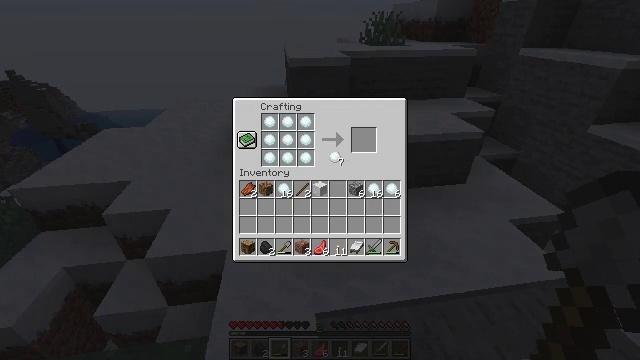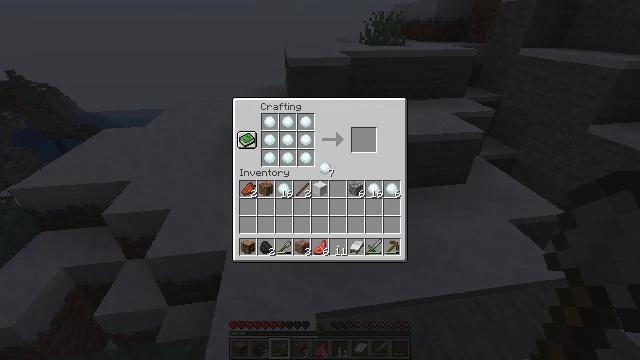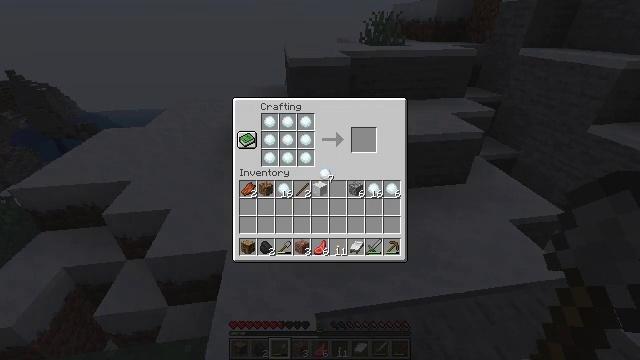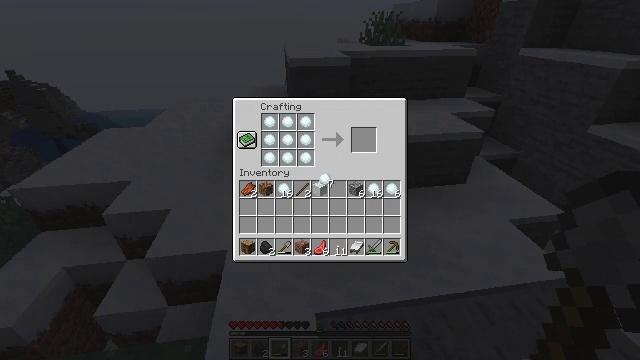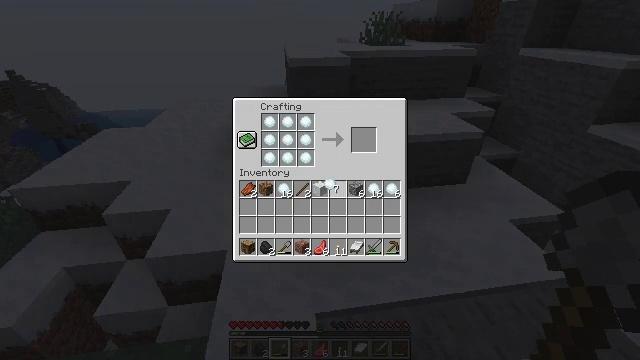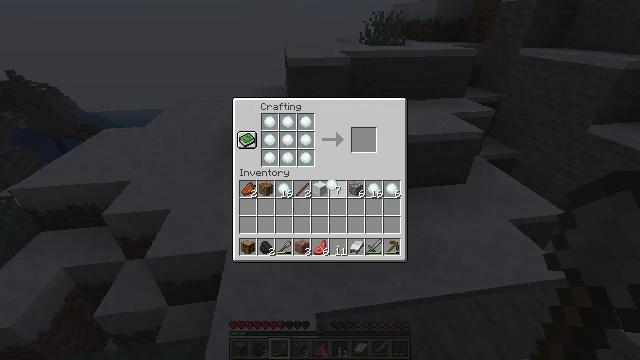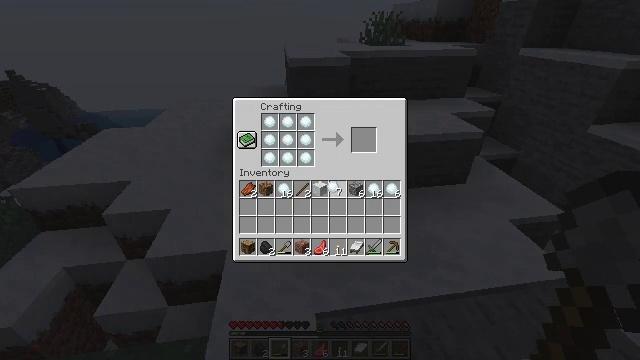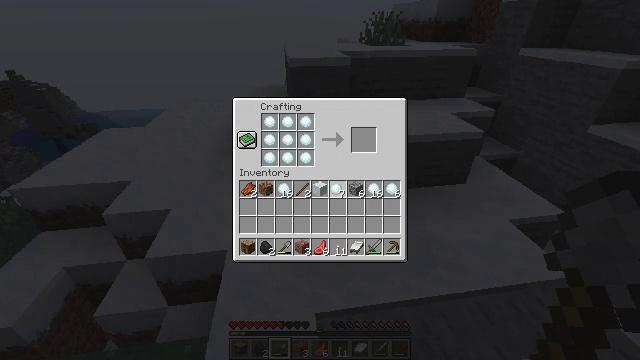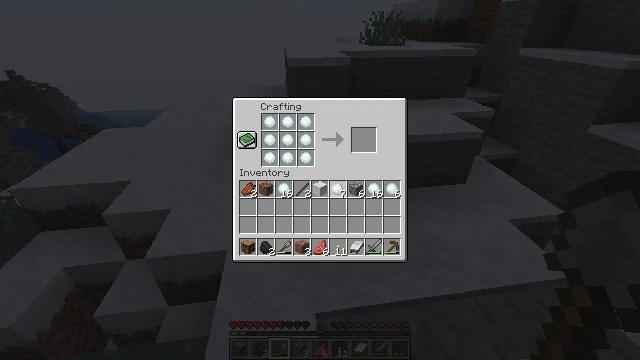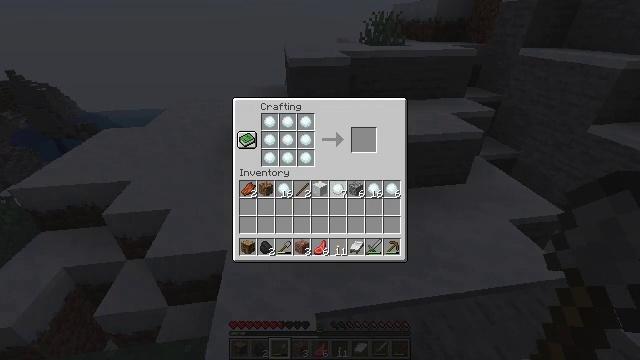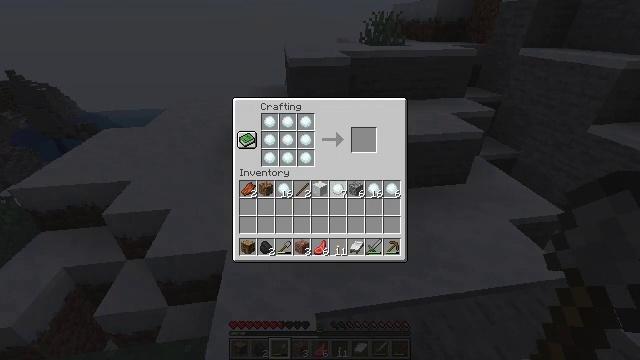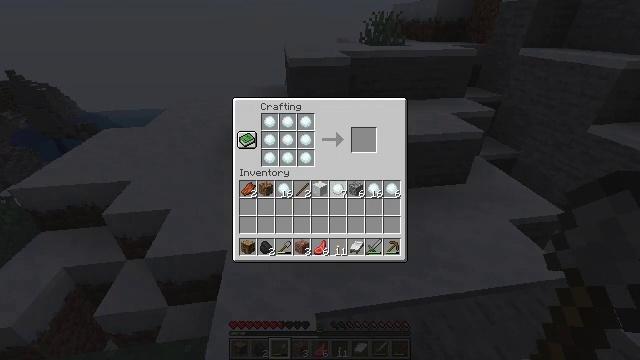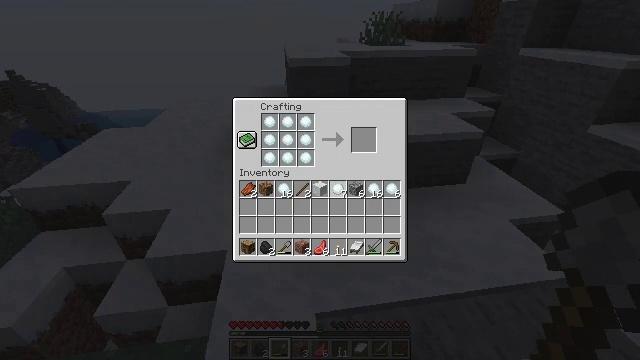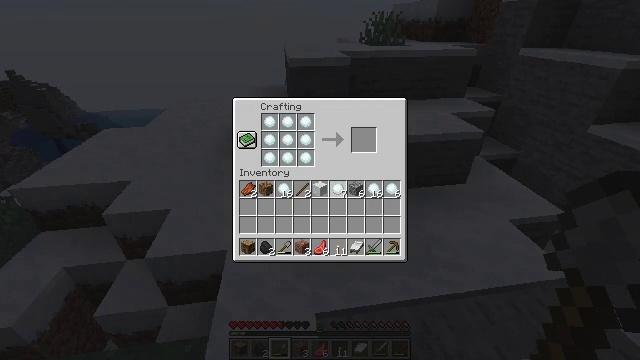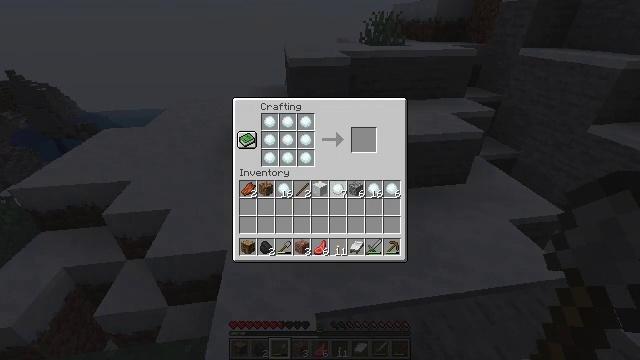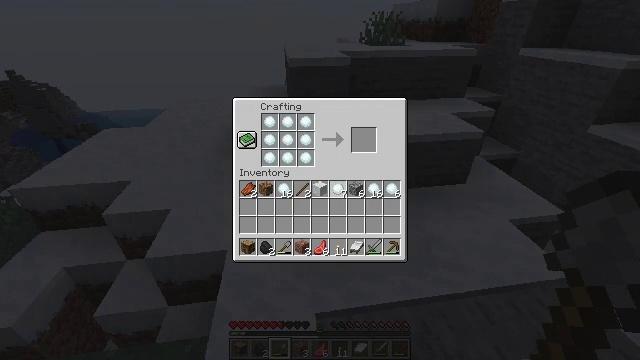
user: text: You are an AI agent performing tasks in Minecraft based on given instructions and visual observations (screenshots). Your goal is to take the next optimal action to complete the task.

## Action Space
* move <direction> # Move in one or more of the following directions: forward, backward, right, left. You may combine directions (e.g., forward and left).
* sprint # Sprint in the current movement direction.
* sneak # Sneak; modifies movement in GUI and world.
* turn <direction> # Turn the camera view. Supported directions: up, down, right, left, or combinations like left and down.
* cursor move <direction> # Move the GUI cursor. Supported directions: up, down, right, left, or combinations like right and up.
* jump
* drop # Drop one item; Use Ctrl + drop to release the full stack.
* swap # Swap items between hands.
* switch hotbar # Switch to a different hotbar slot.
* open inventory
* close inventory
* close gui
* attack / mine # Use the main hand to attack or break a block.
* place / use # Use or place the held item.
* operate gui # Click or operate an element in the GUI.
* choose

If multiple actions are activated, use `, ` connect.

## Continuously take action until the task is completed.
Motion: motion action
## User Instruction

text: Combine snowballs to make a snow block.
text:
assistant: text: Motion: cursor move left and down
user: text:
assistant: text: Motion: no_op
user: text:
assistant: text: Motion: no_op
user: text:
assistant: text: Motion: no_op
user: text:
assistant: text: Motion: no_op
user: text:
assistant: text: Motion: no_op
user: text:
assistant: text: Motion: no_op
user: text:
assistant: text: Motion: no_op
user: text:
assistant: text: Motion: no_op
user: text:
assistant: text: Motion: no_op
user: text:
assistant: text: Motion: no_op
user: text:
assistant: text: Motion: no_op
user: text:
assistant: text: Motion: no_op
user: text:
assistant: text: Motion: no_op
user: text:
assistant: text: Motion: operate gui
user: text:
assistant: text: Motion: operate gui
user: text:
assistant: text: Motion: no_op
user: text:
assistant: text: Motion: no_op
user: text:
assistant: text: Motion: no_op
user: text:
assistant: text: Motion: close gui
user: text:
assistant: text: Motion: open inventory
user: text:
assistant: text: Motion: open inventory
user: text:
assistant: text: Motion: no_op
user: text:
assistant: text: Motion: no_op
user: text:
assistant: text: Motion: no_op
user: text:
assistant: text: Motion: no_op
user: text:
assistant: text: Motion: turn right
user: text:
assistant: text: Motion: no_op
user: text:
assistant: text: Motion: use / place
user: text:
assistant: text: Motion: use / place